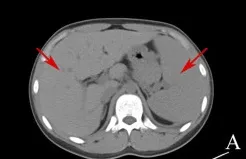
Imaging examinations.
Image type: radiology (ct)